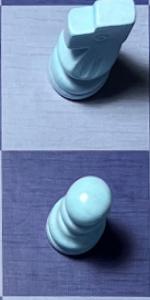
Label: Pawn_White